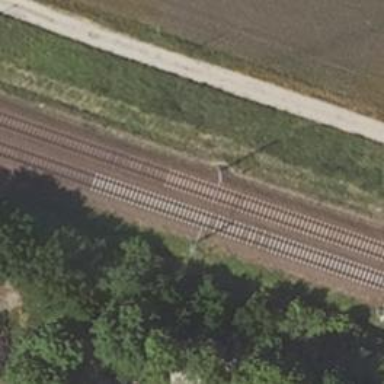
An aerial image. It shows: Milestone along the railway with catenary mast.